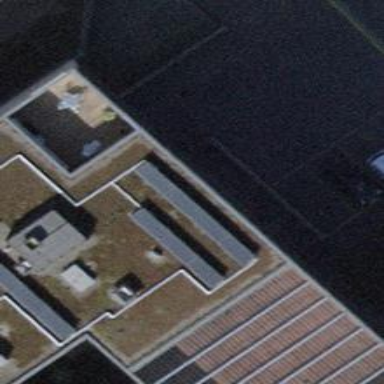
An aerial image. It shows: Prison.